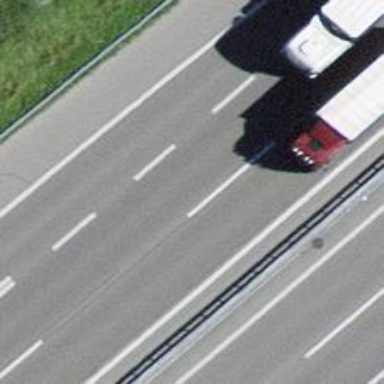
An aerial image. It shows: Asphalt motorway.